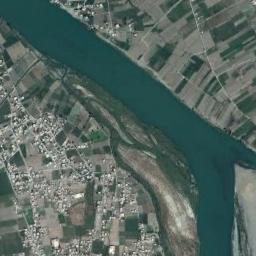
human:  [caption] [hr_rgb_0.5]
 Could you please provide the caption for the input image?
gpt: The river goes through farmland and houses .

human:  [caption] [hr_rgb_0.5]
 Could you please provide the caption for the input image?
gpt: There are many buildings beside the river .

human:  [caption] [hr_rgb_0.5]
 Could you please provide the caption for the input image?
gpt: The dark green river is flanked by some fields and residential areas .

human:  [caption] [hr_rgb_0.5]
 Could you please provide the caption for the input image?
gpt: A turquoise river with small islands and green and tan mixed fields and cities on both sides .

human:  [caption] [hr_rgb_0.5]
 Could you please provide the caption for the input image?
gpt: There are many buildings and farmlands around the river .